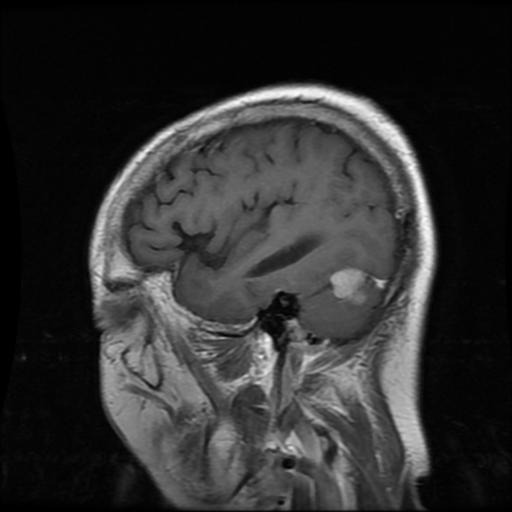
Label: meningioma